Question: All we know, if we code in the PyCharm.
If we use python2, the '.py' head of its content, as a habit, we will add '#-*-coding:utf-8 -*-' to let the '.py' files content code as the utf-8 encoding.
I have a question, if we do not give the header, which encoding is the .py using in pycharm? does that relate to pycharm?
And if we create '.html' file, we can set the encoding by its head tag:
'''
<meta charset="UTF-8">
'''
but how about the plain file?

Does the plain file use the default encoding?
And if we use '.py' files in python3, whether the effect is equals to add the '#-*-coding:utf-8 -*-' line in the python2 '.py' files?
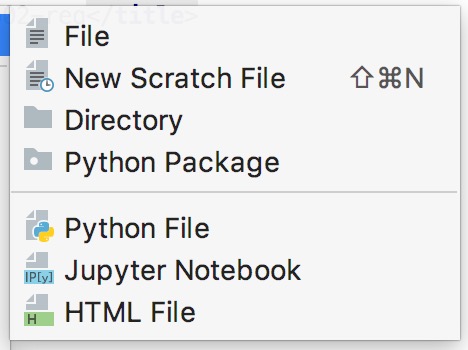
Answer: After read some relevant informations, I get the bellow explain.
First of all, there are many character sets:
<URL> and others.
The ASCII character set can can not contains/compatible with all of the other countries' character(such as Chinese, Japanese, Korean), because only 128 bit (0x80-0xff) reserved for extension to support each country's specific characters, and they are also not international standard, lead to a software installation in other countries easy to has mess code. So, after many years development, there comes Unicode that can contains all the characters in the world. But Unicode memory occupation is large, like Latin alphabet only need one byte can express it, but Chinese need 3 bytes, so there comes variable length character set --- UTF-8.
> Unicode and the ISO/IEC 10646 Universal Character Set (UCS) have a much wider array of characters and their various encoding forms have begun to supplant ISO/IEC 8859 and ASCII rapidly in many environments. While ASCII is limited to 128 characters, Unicode and the UCS support more characters by separating the concepts of unique identification (using natural numbers called code points) and encoding (to 8-, 16- or 32-bit binary formats, called UTF-8, UTF-16 and UTF-32).
In PyCharm, if project python interpreter is the Python2, the file default character set is ASCII (you have to add '#-*-coding:utf-8 -*-' in your Pycharm Preferences -> Editor -> File and Code Templates -> Python Script to avoid the character coding issues in your project), and if project python interpreter is python3, the character set is UTF-8, no need to set that.